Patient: sex F, age 75
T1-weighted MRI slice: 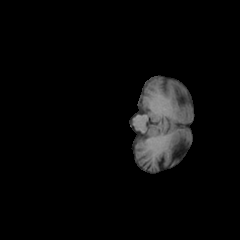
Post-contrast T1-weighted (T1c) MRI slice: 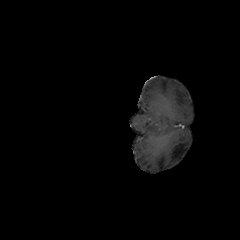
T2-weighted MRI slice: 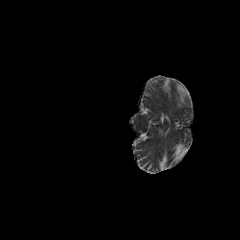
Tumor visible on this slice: no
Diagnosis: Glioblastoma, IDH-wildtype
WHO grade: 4